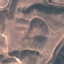
Label: HerbaceousVegetation